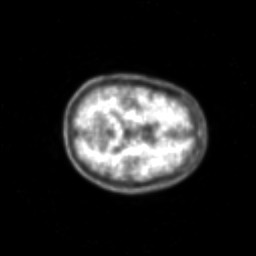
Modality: PET
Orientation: axial
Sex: female
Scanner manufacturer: siemens